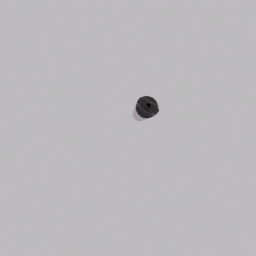
Label: tools